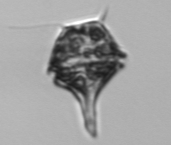
Label: Amylax